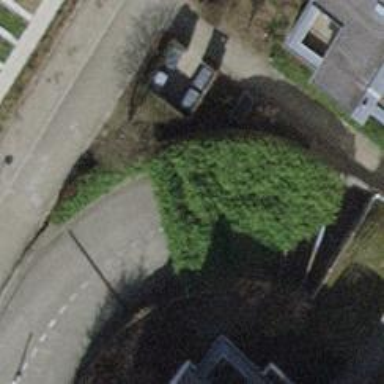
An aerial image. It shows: Parking entrance.